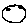
Label: moon